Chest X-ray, AP view. Patient: 19 years old, sex F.
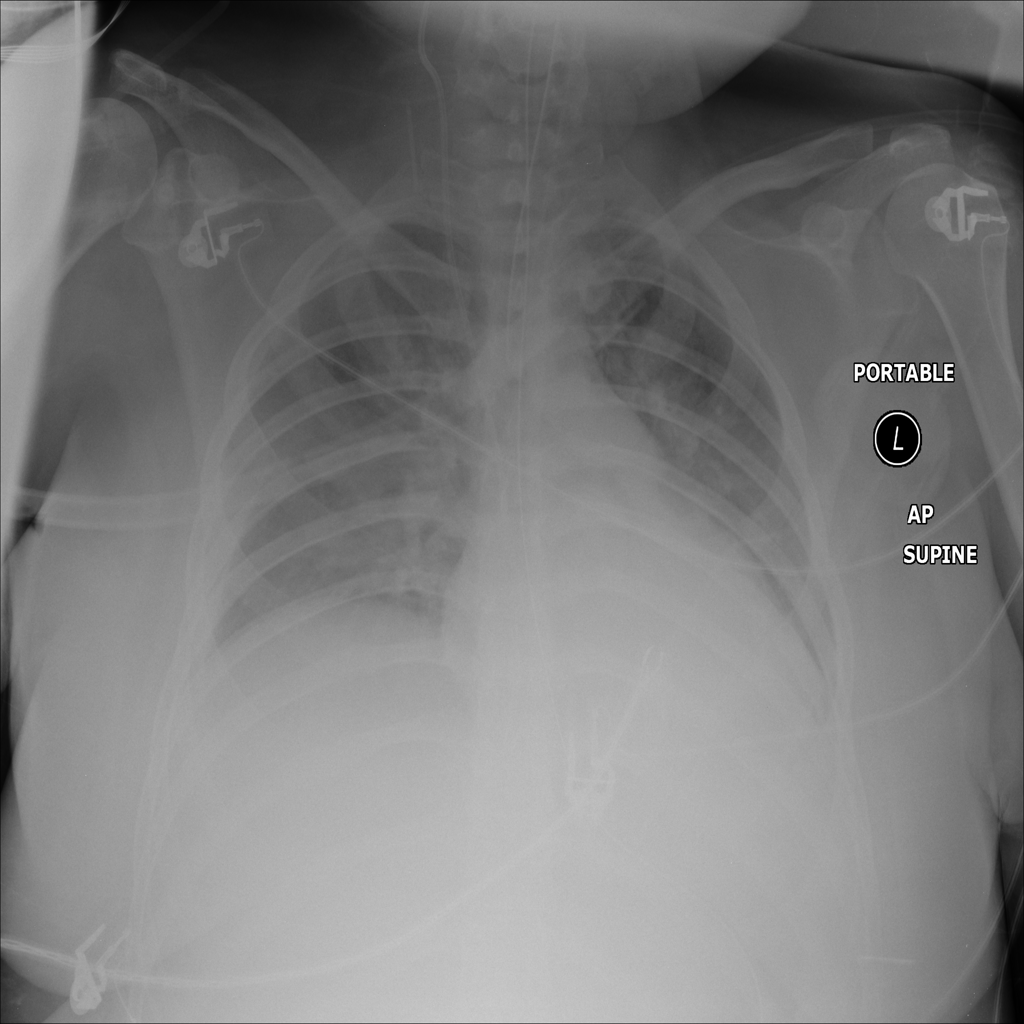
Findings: No Finding